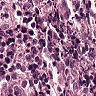
Metastatic tissue present: no